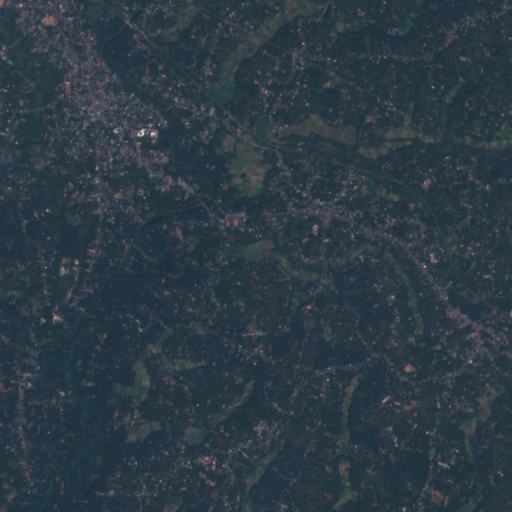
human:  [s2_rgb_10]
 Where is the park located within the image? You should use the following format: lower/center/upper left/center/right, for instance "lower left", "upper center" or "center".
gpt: The park is located in the upper left of the image.
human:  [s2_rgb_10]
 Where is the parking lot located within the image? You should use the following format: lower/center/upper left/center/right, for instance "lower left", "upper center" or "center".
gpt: The parking lot is located in the upper left of the image.
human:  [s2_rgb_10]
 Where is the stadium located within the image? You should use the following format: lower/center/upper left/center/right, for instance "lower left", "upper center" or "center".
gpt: The stadium is located in the upper left of the image.
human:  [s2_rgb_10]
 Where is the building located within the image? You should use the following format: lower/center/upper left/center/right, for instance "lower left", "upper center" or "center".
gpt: There is no building in the image.